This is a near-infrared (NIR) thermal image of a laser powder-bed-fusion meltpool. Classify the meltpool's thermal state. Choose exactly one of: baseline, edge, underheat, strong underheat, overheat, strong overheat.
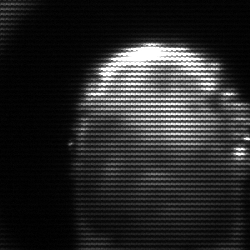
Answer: baseline